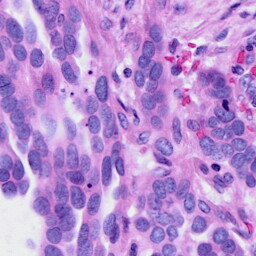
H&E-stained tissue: Ovarian